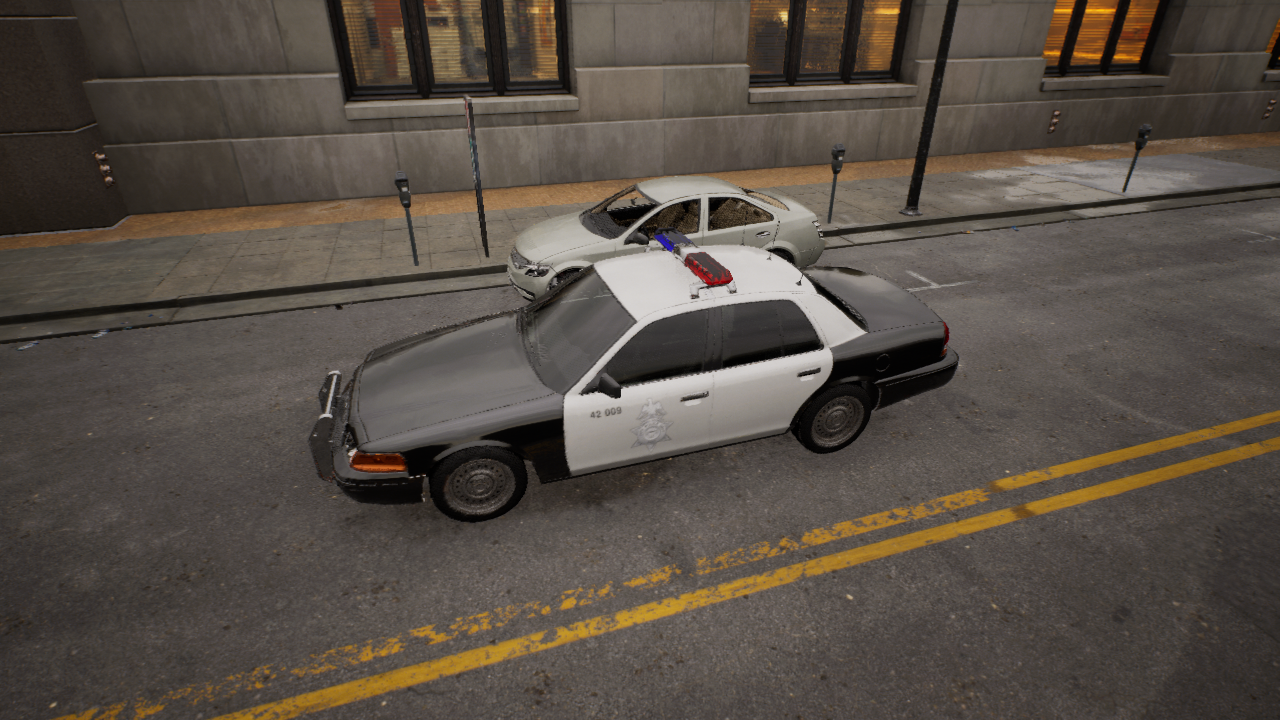
Venue: downtown
Lighting: golden hour
Vehicle rig: sedan